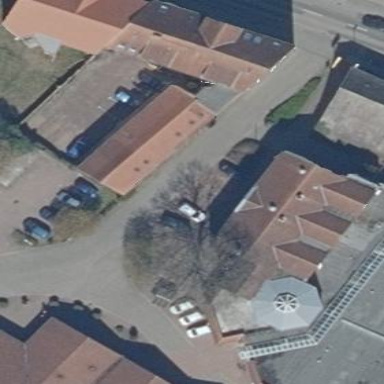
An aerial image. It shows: Parking available on the street side.